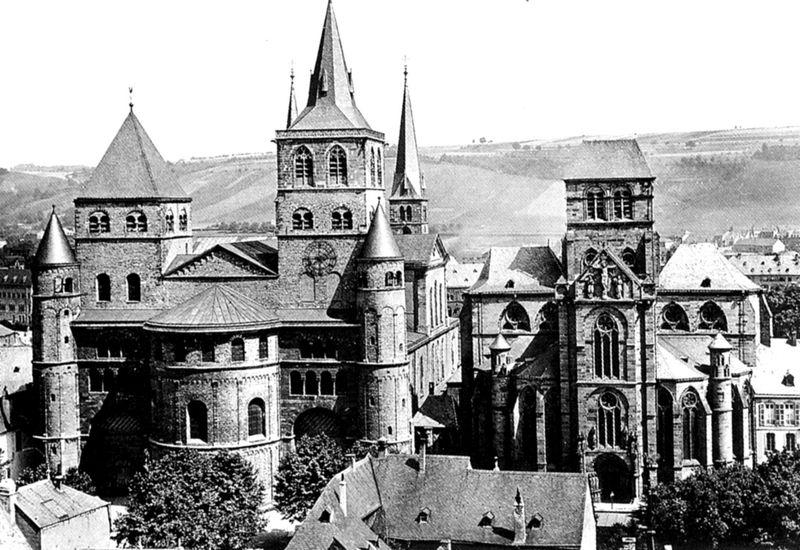
Titel: Liebfrauenkirche in Trier
Standort: Trier, Liebfrauenkirche (EU - D - RP)
Schlagwörter: baum, berg, himmel, schatten, weiß, bäume, landschaft, stadt, fenster, licht, schwarz, dach, gebäude, haus, feld, felder, horizont, hügel, weide, kirche, turm, ort, hang, dächer, hof, spitz, uhr, anbau, äcker, foto, fotografie, eingang, burg, kloster, türme, schwarzweiß, photo, apsis, turmspitzen, gothik, rosetten, außenansicht, satteldach, rundtürme, romanisch, photogrphie, mittelaler